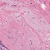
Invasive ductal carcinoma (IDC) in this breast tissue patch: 0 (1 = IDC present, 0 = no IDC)